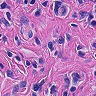
Metastatic tissue present: yes